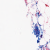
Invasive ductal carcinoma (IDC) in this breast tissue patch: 0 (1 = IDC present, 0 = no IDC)